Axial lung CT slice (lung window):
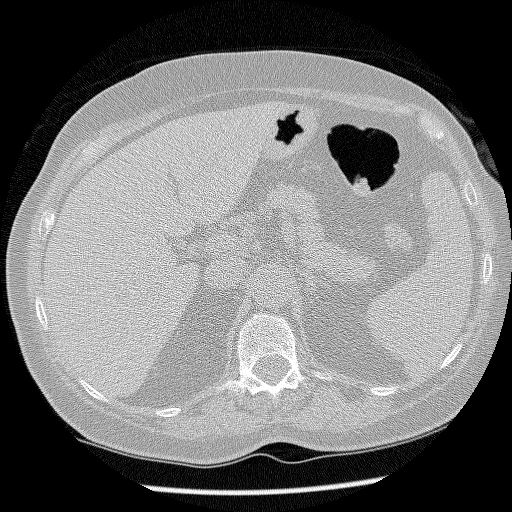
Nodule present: no